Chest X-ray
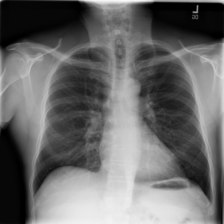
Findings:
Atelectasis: negative
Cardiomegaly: negative
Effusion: negative
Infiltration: positive
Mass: negative
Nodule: negative
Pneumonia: negative
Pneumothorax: negative
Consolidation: negative
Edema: negative
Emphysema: negative
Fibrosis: negative
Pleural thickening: negative
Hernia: negative